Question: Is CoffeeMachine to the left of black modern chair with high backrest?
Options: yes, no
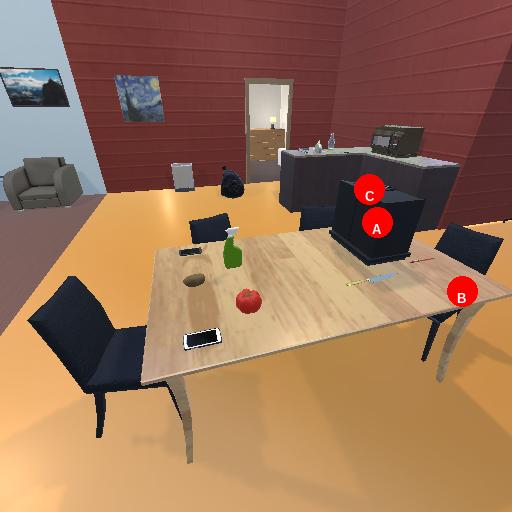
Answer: yes